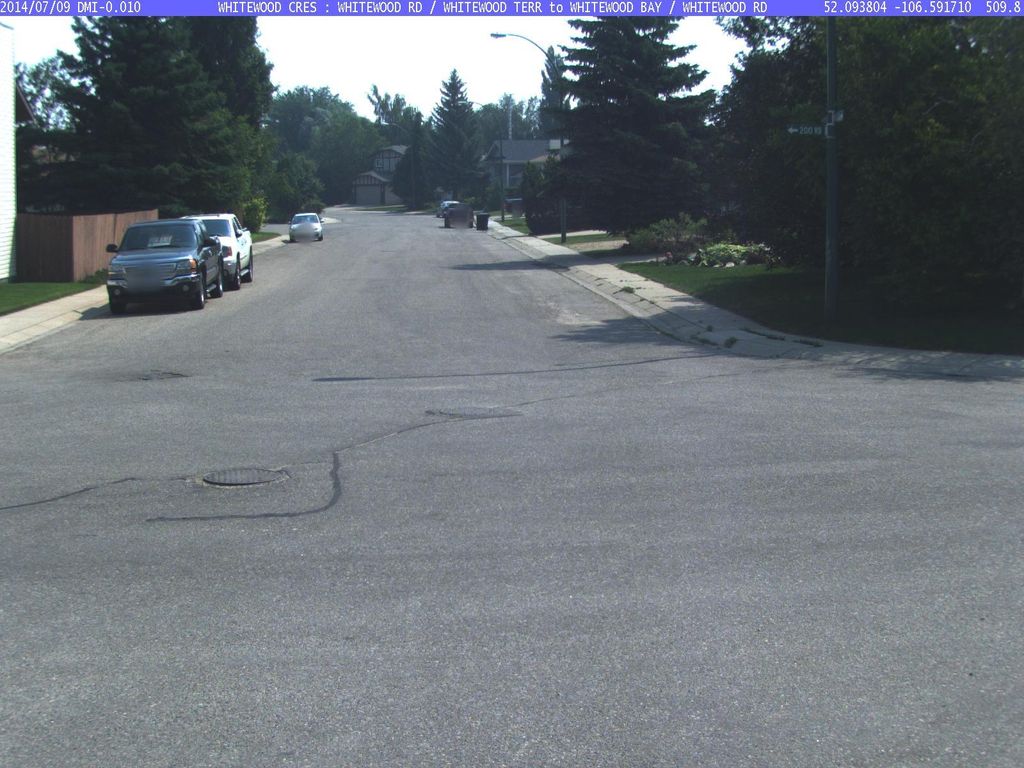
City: saskatoon